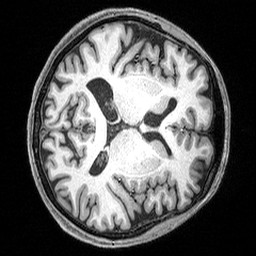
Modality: T1w
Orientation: axial
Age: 38
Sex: female
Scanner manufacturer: siemens
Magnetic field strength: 3 T
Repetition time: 2.3 s
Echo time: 0.00298 s